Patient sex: M
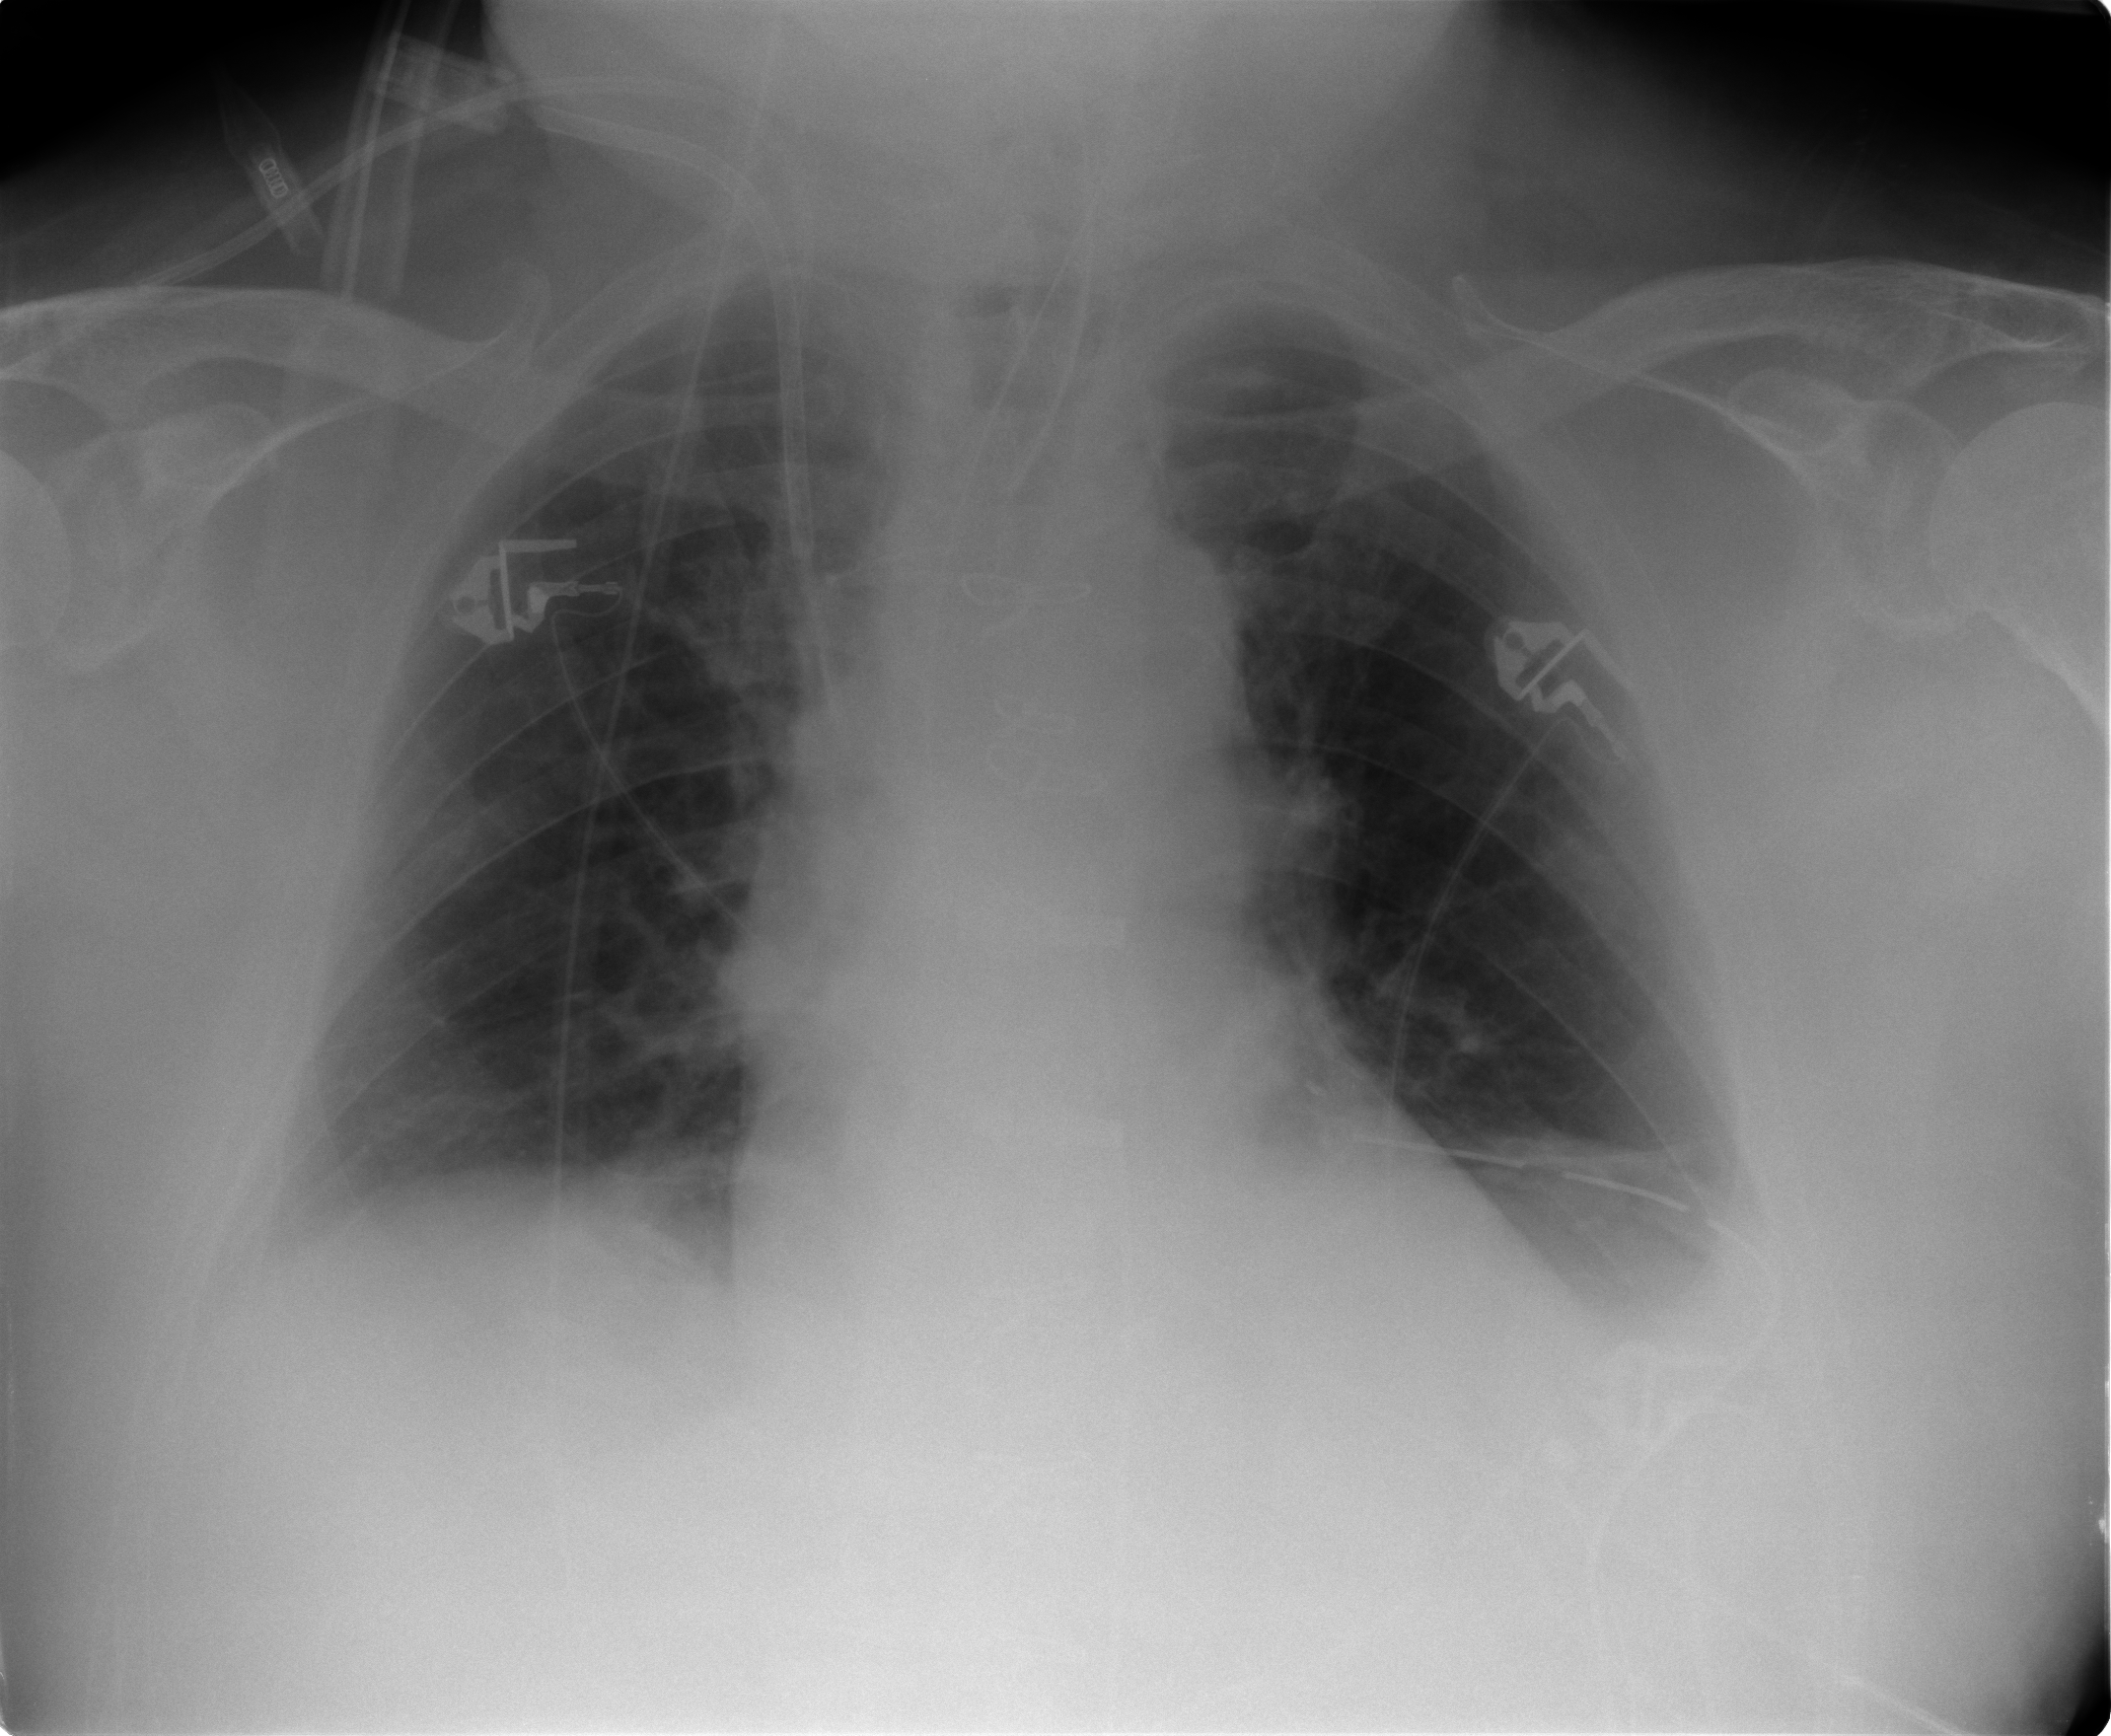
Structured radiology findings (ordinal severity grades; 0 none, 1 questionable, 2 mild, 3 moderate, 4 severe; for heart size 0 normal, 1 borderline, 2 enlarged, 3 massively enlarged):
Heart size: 0
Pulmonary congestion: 1
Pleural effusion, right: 1
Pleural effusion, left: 1
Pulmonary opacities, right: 0
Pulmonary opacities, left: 0
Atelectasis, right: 1
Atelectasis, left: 1